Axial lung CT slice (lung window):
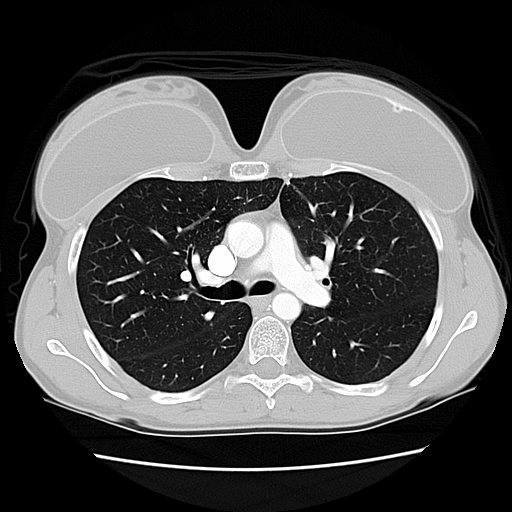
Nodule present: no